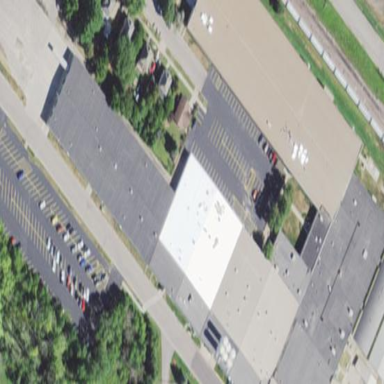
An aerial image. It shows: Industrial building.